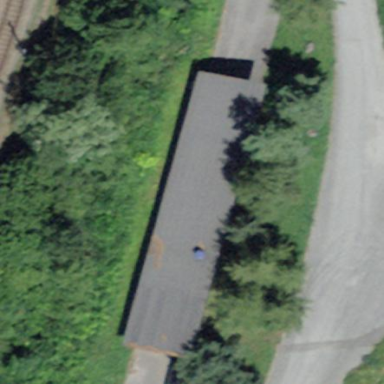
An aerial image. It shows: Industrial building.